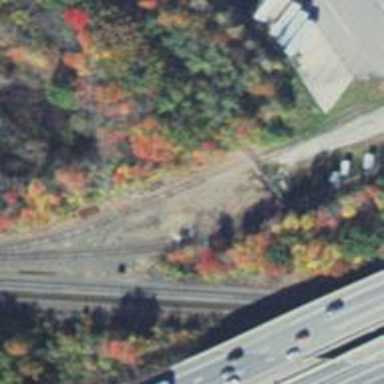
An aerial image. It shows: Abandoned railway.